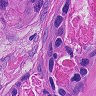
Metastatic tissue present: yes